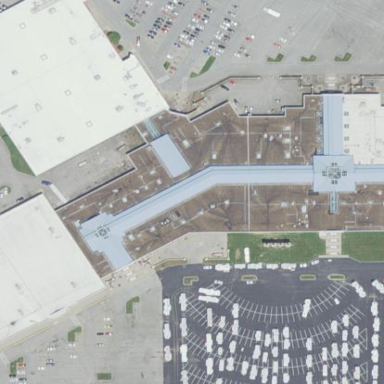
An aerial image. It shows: Department store building.